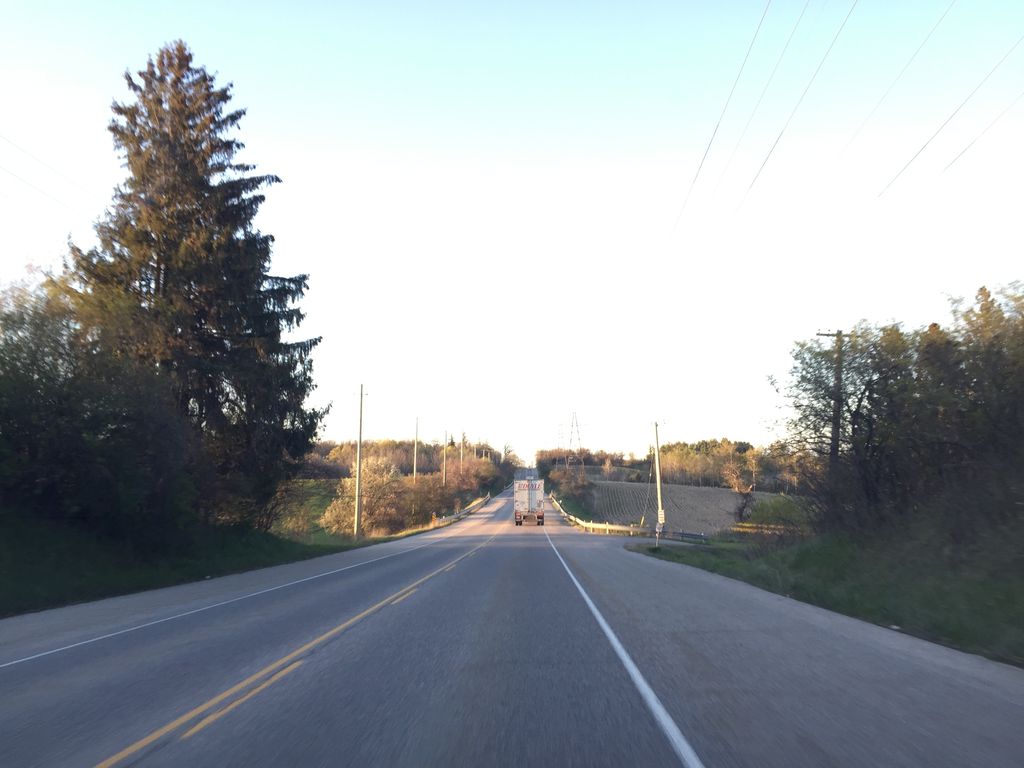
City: kitchener-waterloo